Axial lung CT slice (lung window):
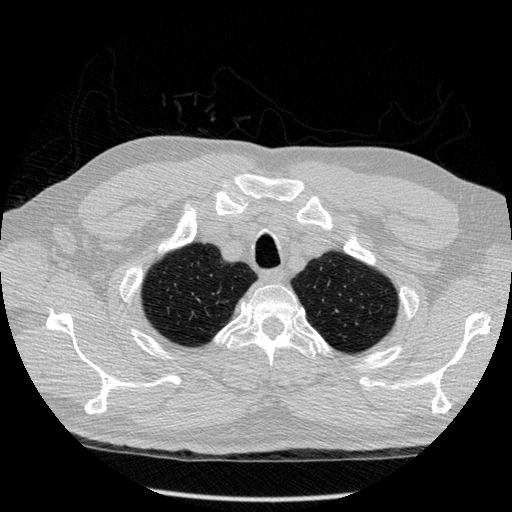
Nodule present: no